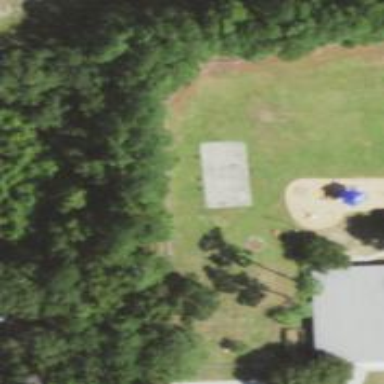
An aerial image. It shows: Basketball court located in leisure land pitch.